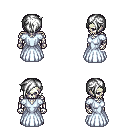
a pixel art fantasy rpg character, male body template, skeleton, underdress, white pants, white pixie cut hairstyle, four views (front, back, left, right), 2x2 character sprite sheet, small pixel art, hard edges, no anti-aliasing